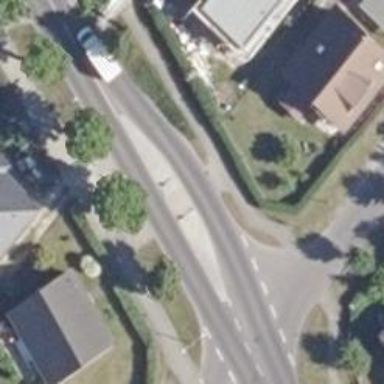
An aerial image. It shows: Uncontrolled crossing with pedestrian island.